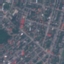
Label: Residential